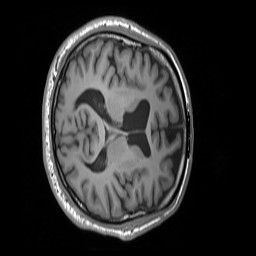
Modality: T1w
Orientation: axial
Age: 66
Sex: male
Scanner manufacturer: siemens
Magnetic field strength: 3 T
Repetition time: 1.55 s
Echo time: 0.00234 s